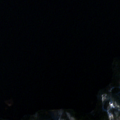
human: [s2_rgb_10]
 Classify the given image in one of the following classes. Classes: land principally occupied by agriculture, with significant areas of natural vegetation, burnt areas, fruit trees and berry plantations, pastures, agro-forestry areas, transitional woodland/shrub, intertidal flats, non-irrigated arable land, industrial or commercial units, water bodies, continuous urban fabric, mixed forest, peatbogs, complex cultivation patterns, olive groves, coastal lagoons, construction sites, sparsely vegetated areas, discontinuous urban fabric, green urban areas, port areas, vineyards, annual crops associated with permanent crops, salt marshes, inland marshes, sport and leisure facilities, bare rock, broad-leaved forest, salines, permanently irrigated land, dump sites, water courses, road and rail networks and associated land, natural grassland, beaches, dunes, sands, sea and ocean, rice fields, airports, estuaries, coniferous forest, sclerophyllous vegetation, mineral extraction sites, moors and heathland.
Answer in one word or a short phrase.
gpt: land principally occupied by agriculture, with significant areas of natural vegetation, coniferous forest, water bodies